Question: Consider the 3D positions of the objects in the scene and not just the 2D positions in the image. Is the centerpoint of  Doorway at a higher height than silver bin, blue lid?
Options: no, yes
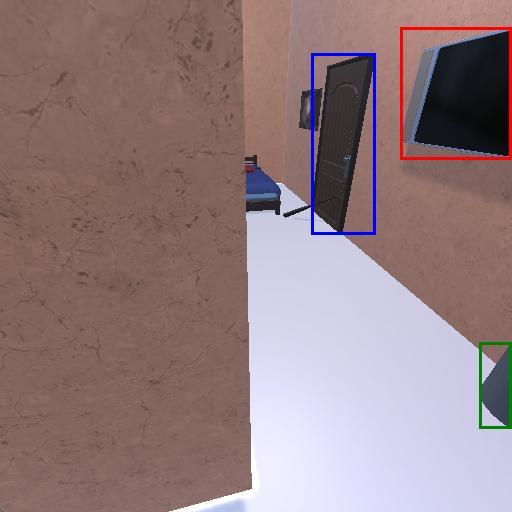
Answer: no